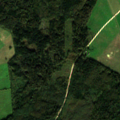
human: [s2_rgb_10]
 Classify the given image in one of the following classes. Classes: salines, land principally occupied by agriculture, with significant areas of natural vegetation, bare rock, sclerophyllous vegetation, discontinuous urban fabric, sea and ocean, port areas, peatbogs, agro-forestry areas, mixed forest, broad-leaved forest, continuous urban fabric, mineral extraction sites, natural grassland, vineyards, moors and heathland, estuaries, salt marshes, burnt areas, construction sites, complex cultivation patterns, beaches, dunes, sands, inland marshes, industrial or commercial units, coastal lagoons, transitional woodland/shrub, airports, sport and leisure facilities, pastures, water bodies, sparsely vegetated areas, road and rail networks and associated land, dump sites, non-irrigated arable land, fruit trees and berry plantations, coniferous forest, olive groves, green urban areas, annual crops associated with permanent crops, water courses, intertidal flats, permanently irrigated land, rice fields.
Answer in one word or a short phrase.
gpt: non-irrigated arable land, pastures, coniferous forest, mixed forest, transitional woodland/shrub